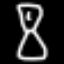
Label: hourglass